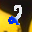
Label: 2